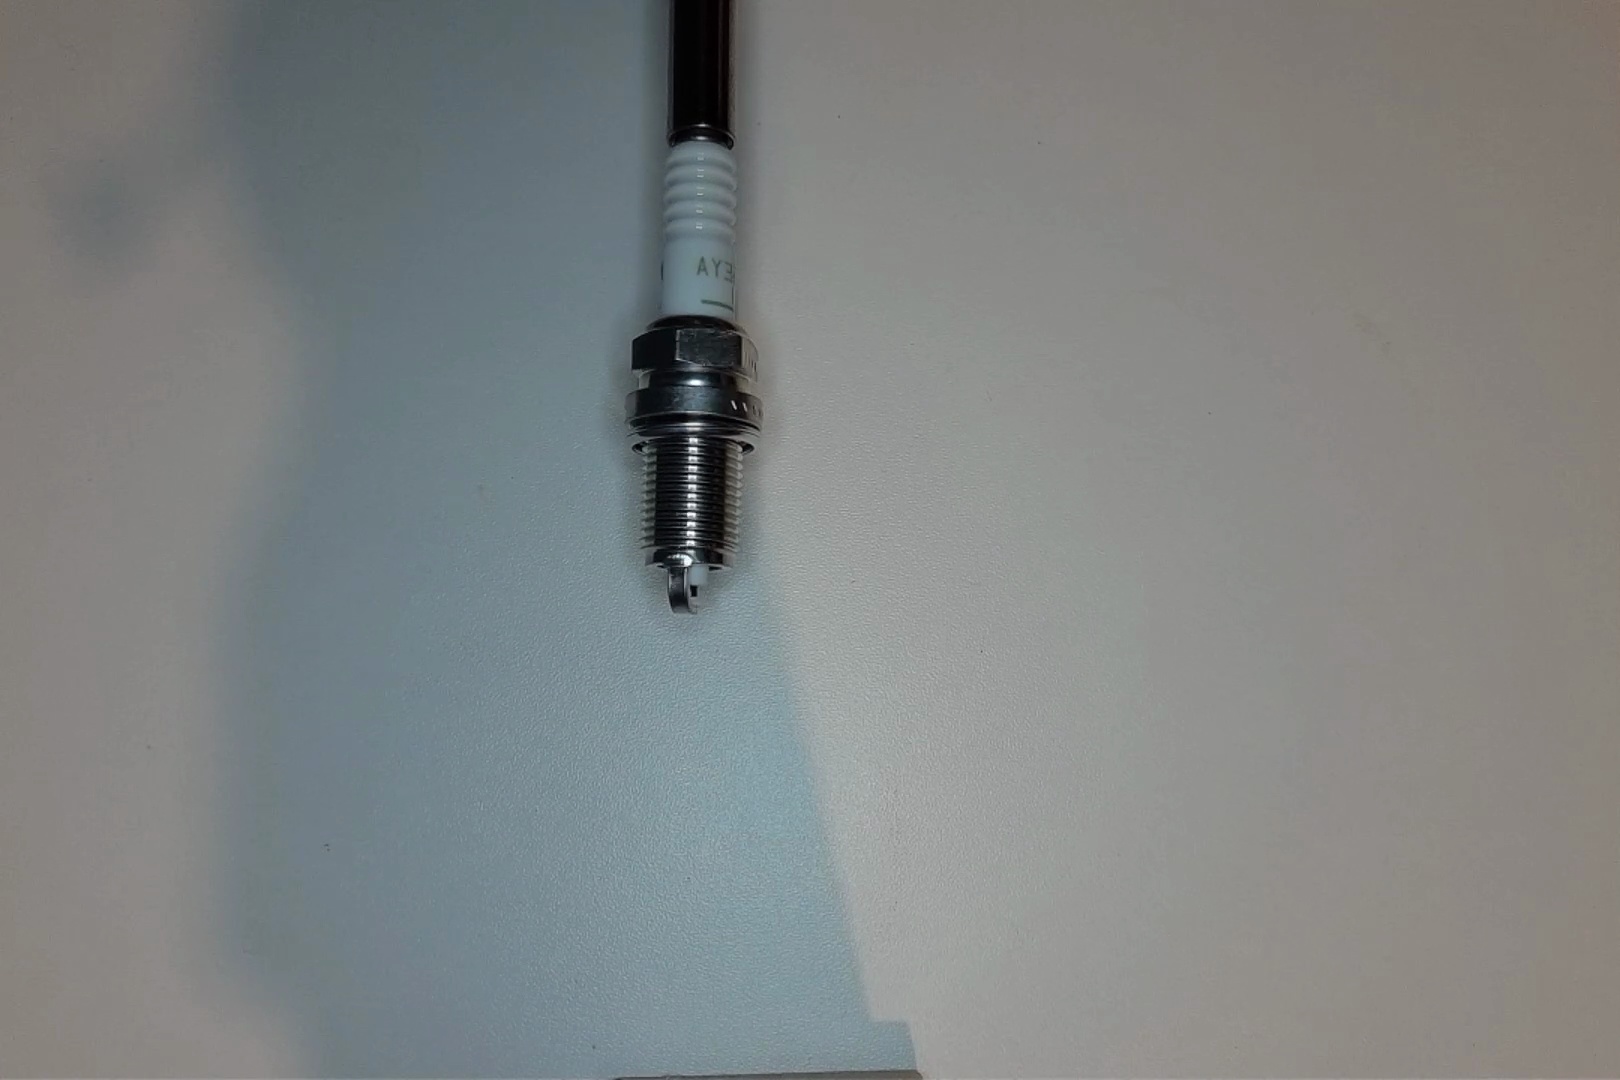
Label: normal